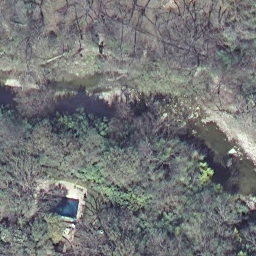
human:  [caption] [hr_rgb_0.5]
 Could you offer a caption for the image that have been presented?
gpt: It is a river with dense forest on one bank and houses on the other side .

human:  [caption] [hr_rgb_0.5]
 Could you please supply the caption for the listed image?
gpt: A river with dense forest on one bank and houses on the other side .

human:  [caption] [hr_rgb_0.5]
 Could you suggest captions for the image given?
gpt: Lots of green plants flourish on both banks of the river .

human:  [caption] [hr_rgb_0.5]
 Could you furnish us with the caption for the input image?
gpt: Green plants flourish on both banks of the river .

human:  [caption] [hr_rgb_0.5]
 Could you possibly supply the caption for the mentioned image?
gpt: A river goes through this area with dense forest on one bank and houses on the other side .